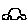
Label: car